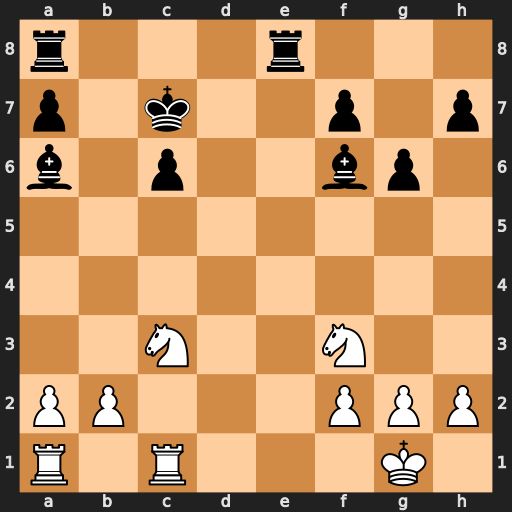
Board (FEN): r3r3/p1k2p1p/b1p2bp1/8/8/2N2N2/PP3PPP/R1R3K1
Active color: w
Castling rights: -
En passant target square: -
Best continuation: Nd5+ Kb7 Nxf6